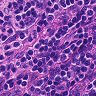
Metastatic tissue present: no